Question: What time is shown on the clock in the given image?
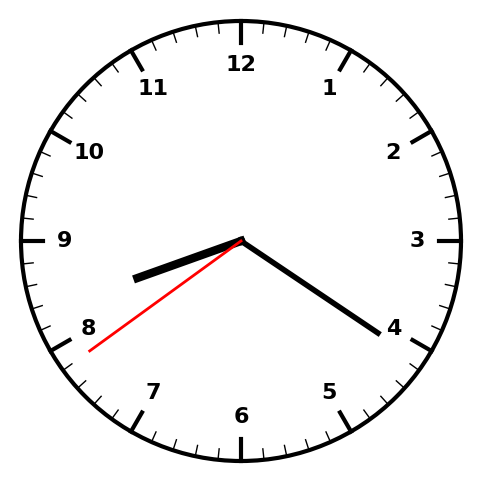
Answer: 08:20:39